Question: I!ve setup the following match to highlight 'TODO's in my code:
'''
hi todo guifg=#b294bb
match todo /TODO:?/
'''
But the rule doesn't match the optionsl colon in 'TODO:' (CoffeeScript file):

I've tried some Regex variations, like escaping the colon or wrapping it with parens.
The weird thing is that it works differently in some filetypes, for example:
- - -
What am I missing? Is something in my language syntax files overriding this rule?
Notice that I'm using AfterColors plugin to create this colours customisations.
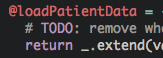
Answer: The "todo" group already exists (and matches '/TODO/'), try using another name.